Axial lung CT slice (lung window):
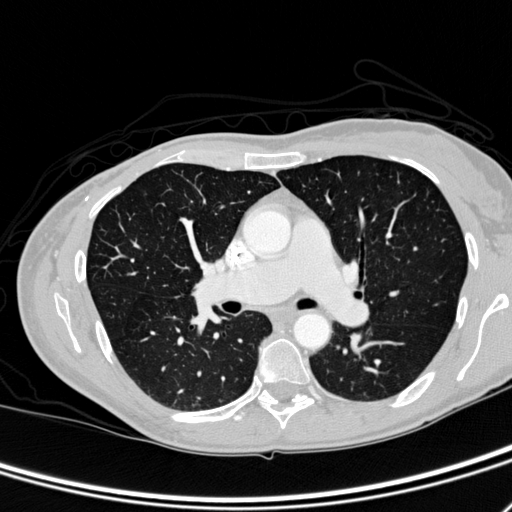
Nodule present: no